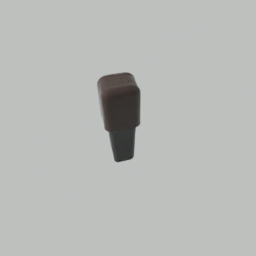
Label: tools